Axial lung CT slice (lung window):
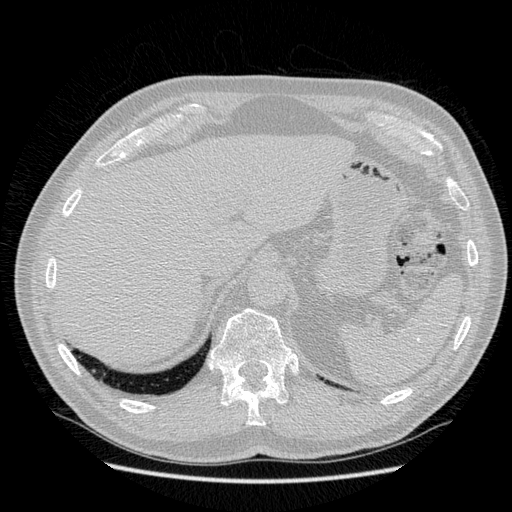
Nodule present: no